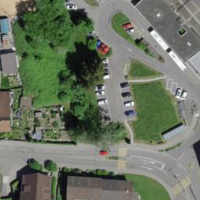
EUNIS habitat code: 57
Species observed at this site:
Milvus milvus
Milvus migrans